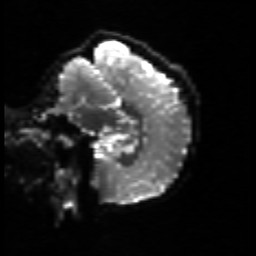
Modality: sbref
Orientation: sagittal
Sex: female
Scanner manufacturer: siemens
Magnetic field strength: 3 T
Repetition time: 5 s
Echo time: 0.071 s